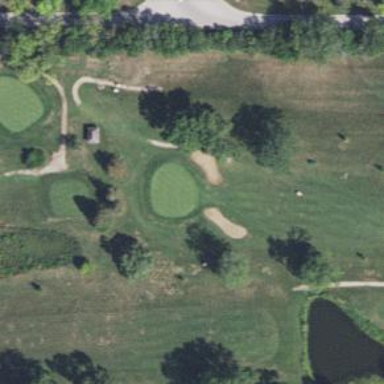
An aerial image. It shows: Golf hole.